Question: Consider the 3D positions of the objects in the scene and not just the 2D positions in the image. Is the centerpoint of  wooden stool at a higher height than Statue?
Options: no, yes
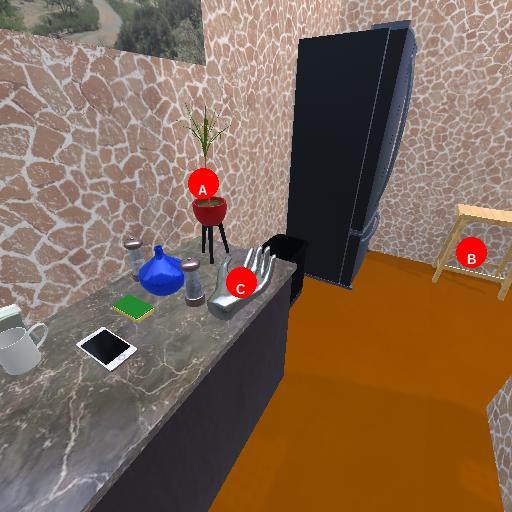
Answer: no